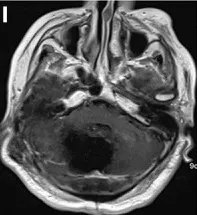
Postoperative MRI indicated the cerebellar mass was near-totally removed (I).
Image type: radiology (mri)